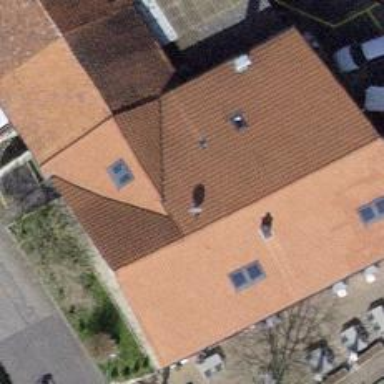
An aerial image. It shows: Restaurant.